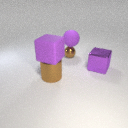
large brown metal cylinder below large purple rubber cube